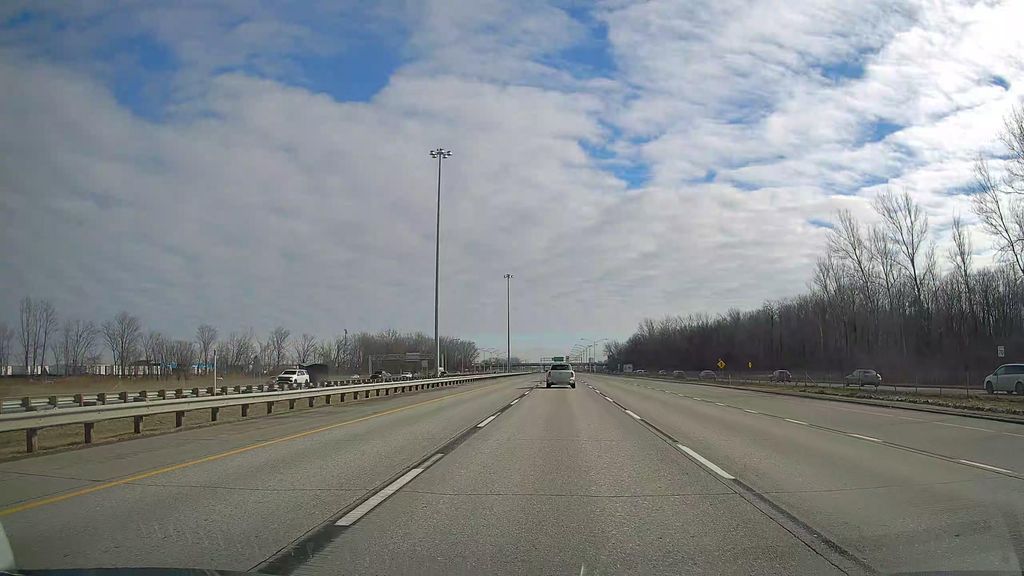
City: montreal